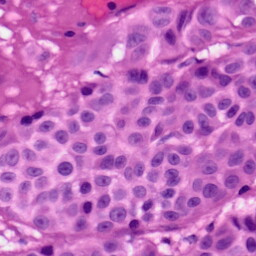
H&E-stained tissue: Skin